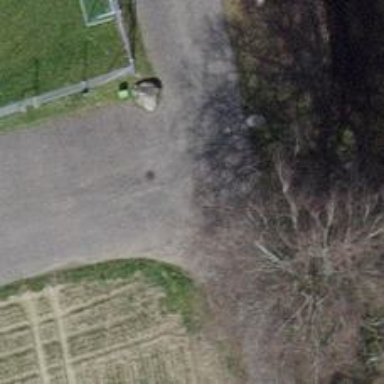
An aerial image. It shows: Well-maintained asphalt residential road with high-grade tracktype.